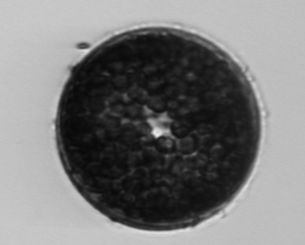
Label: Coscinodiscus